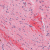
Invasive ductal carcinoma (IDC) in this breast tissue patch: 0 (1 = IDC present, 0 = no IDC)